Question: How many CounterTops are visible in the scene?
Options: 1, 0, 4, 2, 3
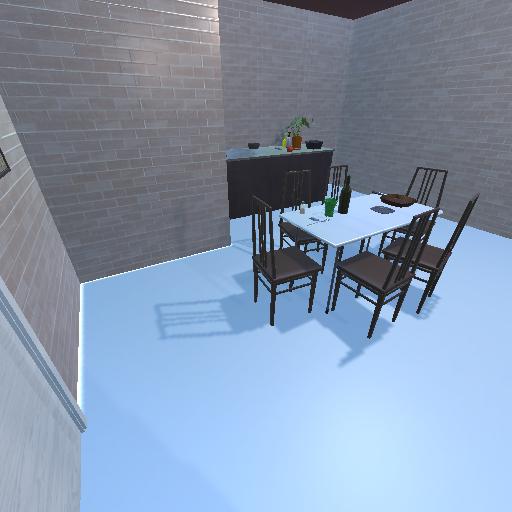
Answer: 1